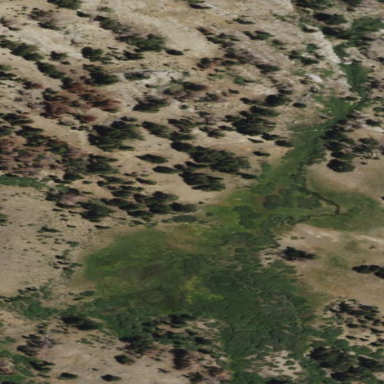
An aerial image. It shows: Wet meadow with grassland vegetation.